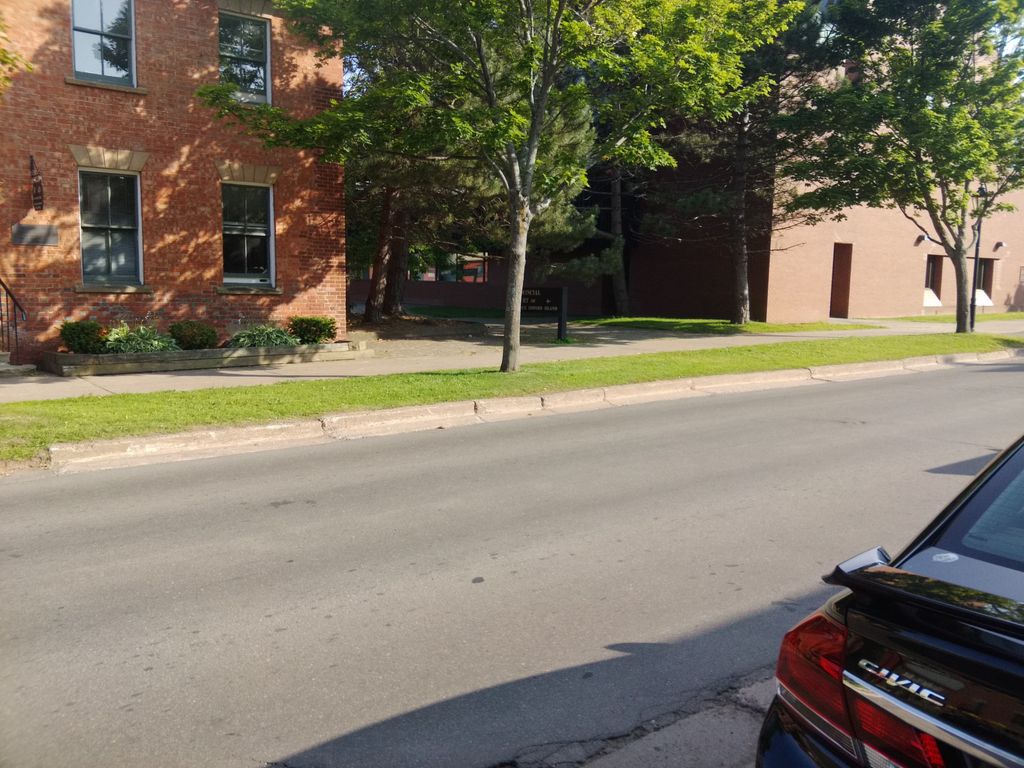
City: charlottetown